Interaction volume radius: 10 \u00c5
Interaction volume height: 30 \u00c5
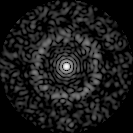
Disorder parameter: 0.8301